Question: I need a animation like revolving electrons on three orbiter path i the middle of nucleus. I am currently using cocos2d 3.2V for developing my game. I tried to make revolving animation using bezier path but this work for quadrant of circle not make a complete circle animation. How can i achieve this kind of animation using cocos 2d?

Thanks in advance
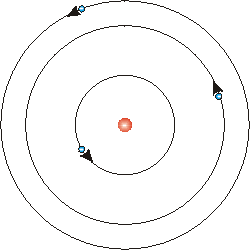
Answer: The center is your parent node, you add the orbiting nodes to the parent with their position at an offset like 40x0, then rotate the parent and the child will rotate around it.
If you need different rotation speeds simply add multiple parent nodes to the center, one for each "planet".
If you want to make the movement an ellipsis you can cheat to some extent. You can have the parent move slightly up and down (or between any other two opposing points) synchronized with the rotation.